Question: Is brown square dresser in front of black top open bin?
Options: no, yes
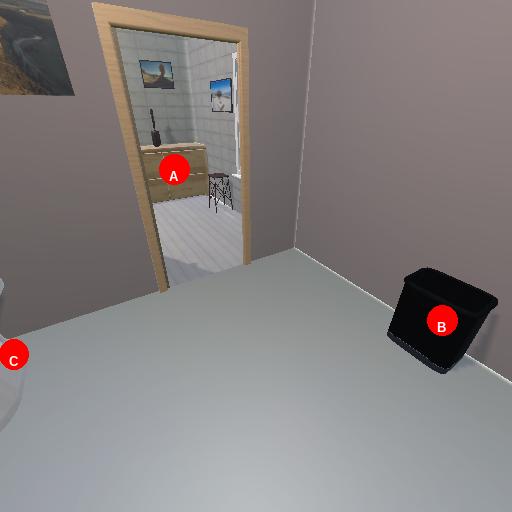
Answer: no